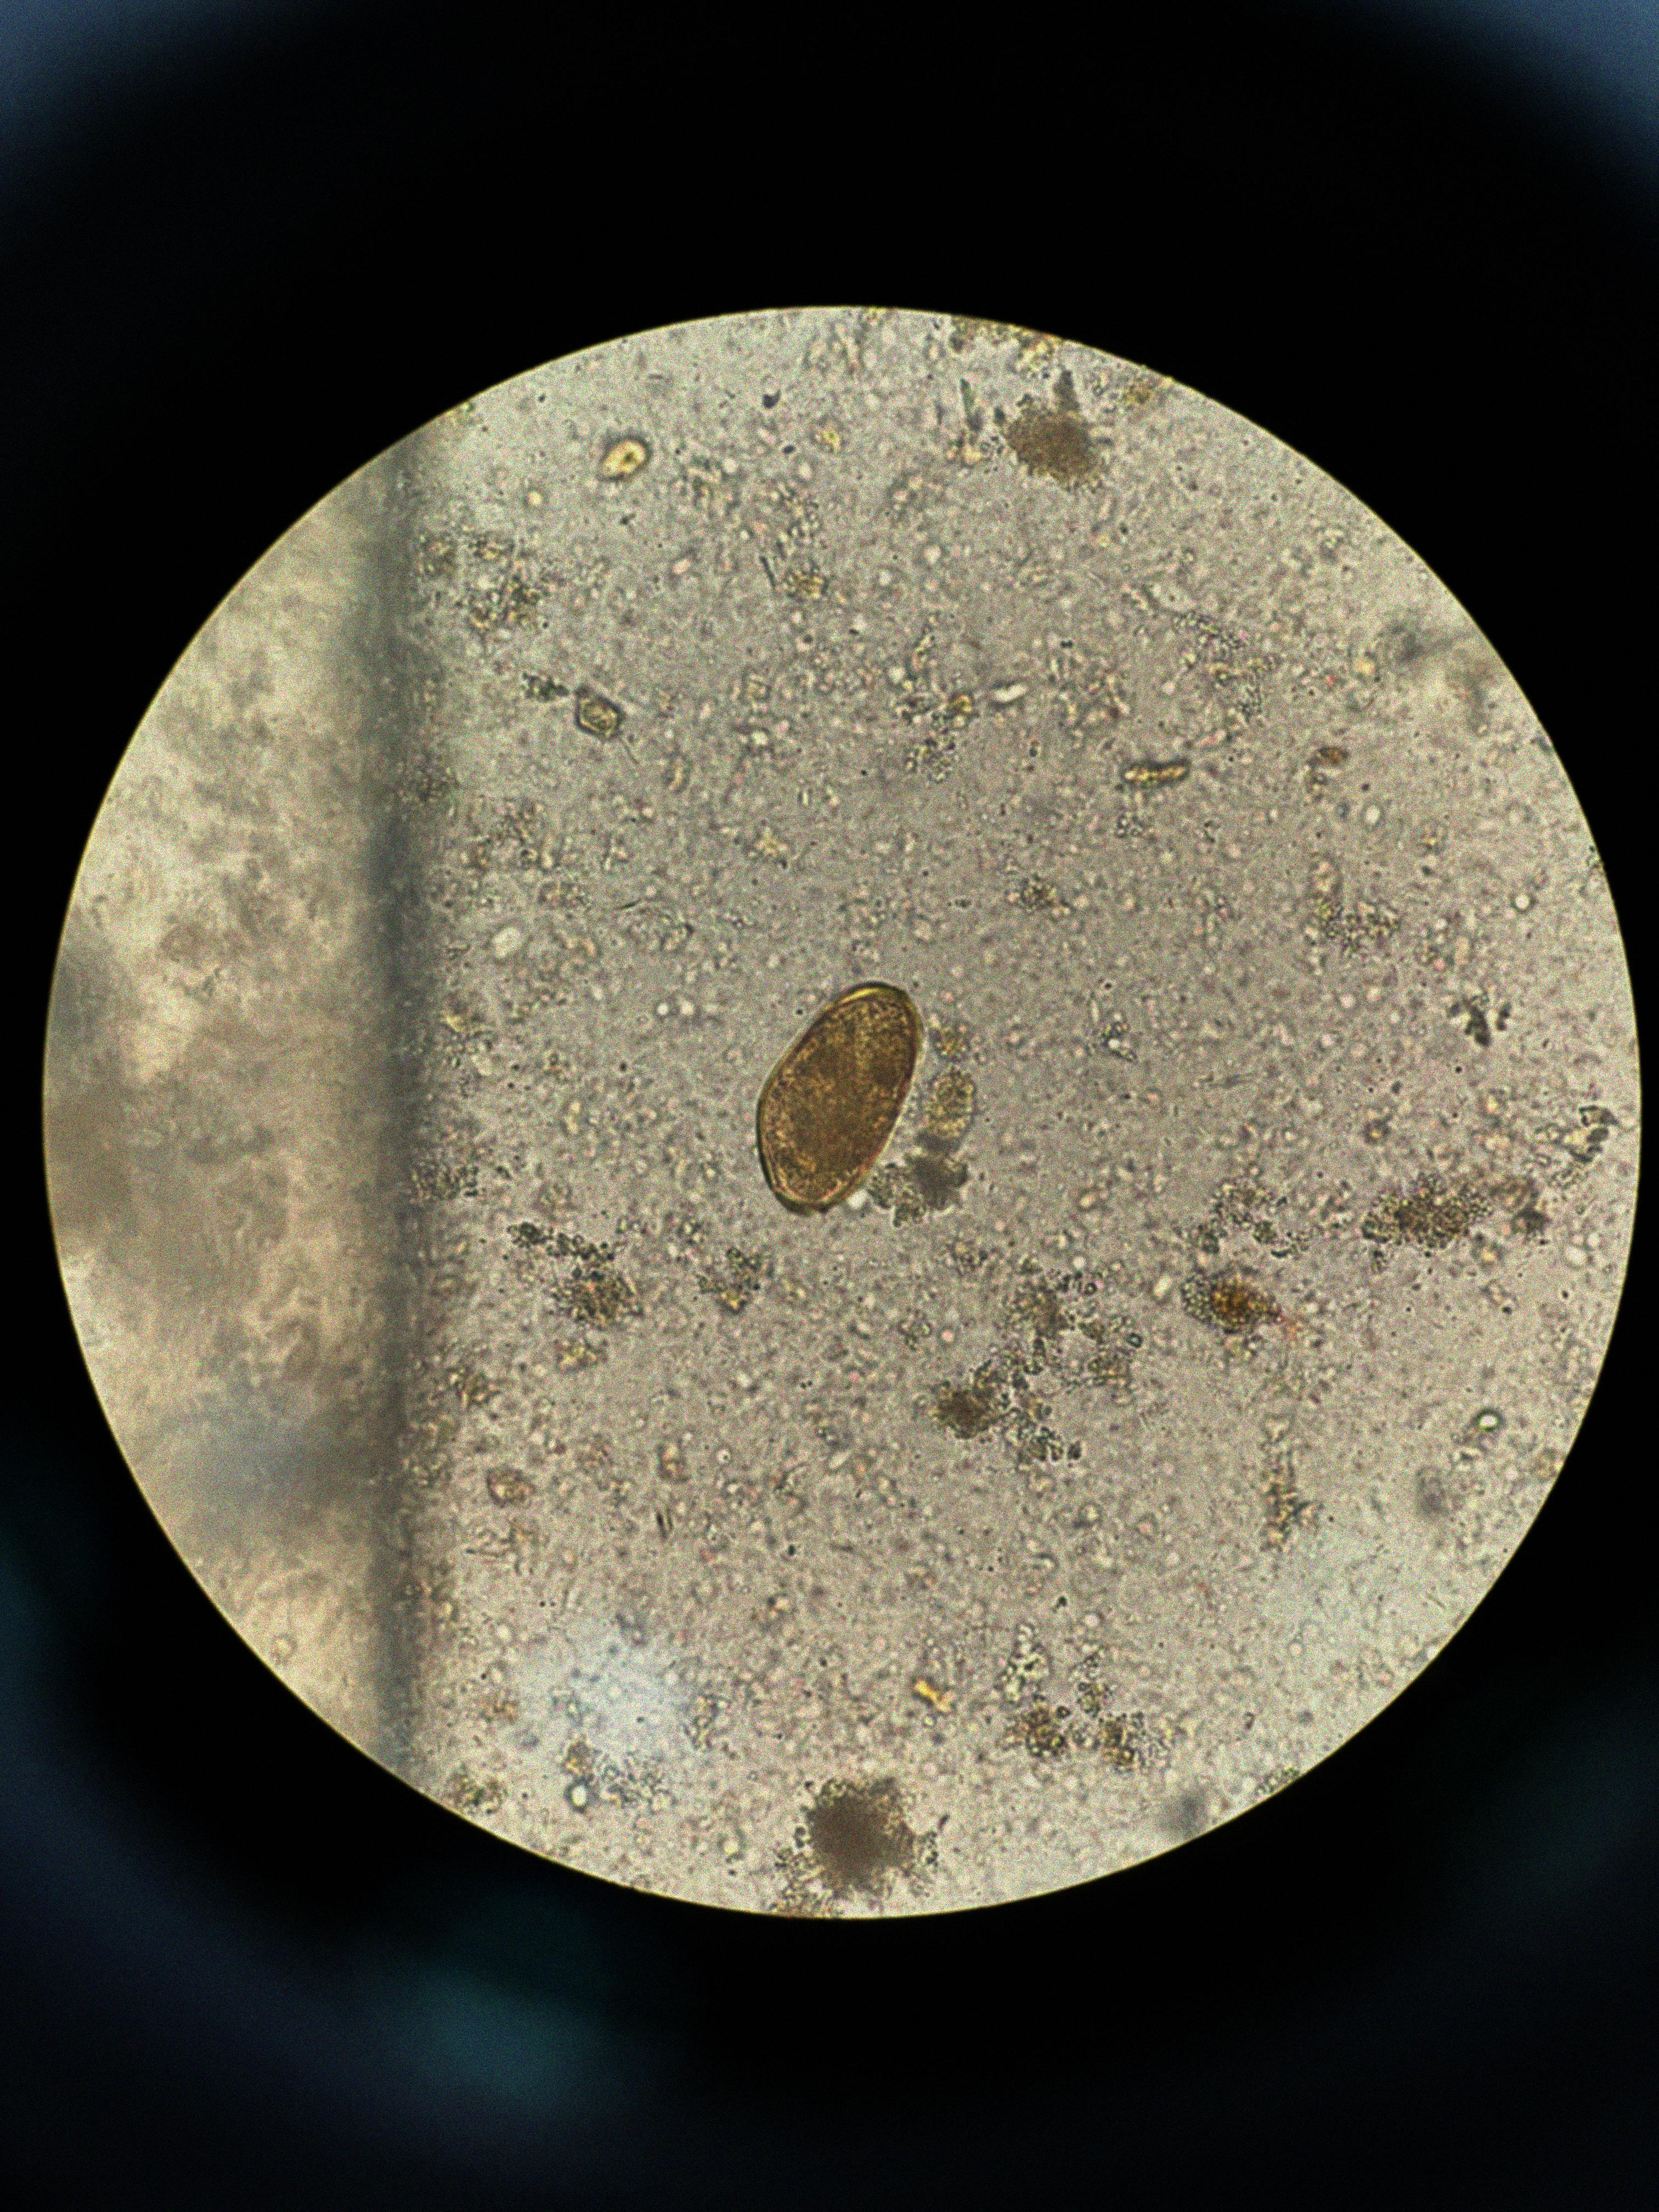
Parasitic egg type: Paragonimus spp